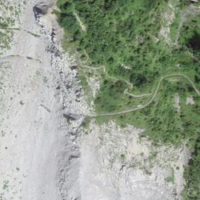
EUNIS habitat code: 31
Species observed at this site:
Epipactis atrorubens